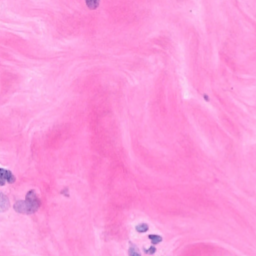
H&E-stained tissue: Breast